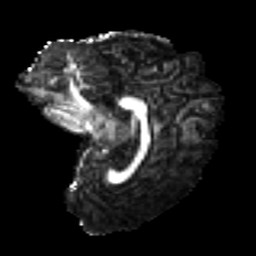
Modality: FA
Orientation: sagittal
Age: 26
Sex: male
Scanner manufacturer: ge
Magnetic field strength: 3 T
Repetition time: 7.8 s
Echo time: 0.0609 s